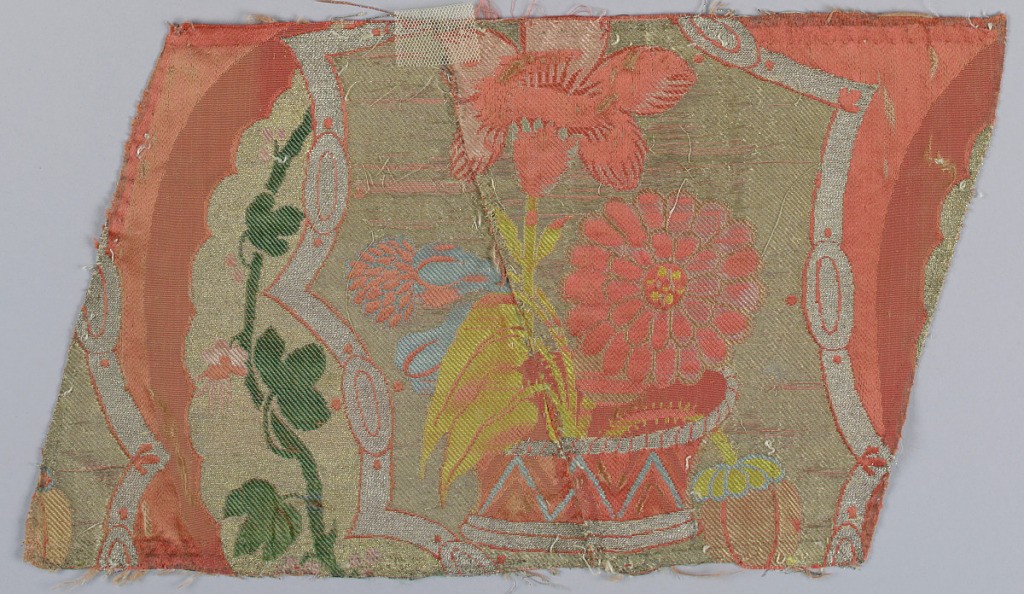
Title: Fragments
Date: early 18th century
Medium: silk, metallic thread Technique: damassé (8-harness satin plus plain weave patterned by discontinuous supplementary wefts bound by a supplementary warp in 3/4 twill weave)
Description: Fragments with a mainly red-orange ground, large areas of silver and gold thread, and pink, green, blue, and yellow silk threads have a bizarre-style pattern of flowers and leaves with curving frame-like devices and urns.